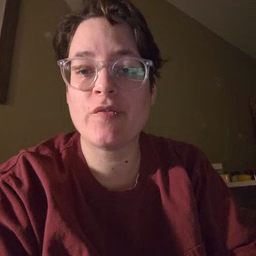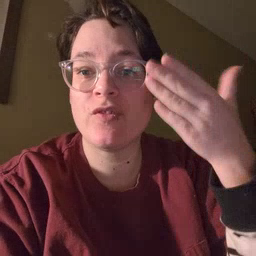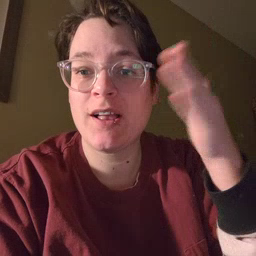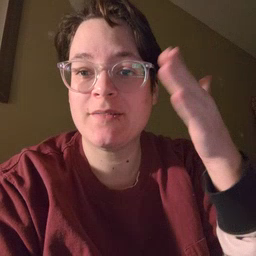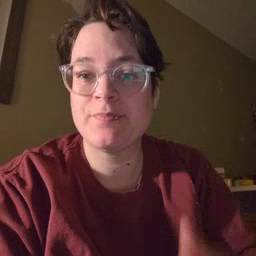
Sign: flag